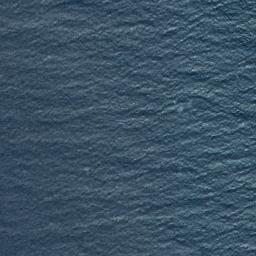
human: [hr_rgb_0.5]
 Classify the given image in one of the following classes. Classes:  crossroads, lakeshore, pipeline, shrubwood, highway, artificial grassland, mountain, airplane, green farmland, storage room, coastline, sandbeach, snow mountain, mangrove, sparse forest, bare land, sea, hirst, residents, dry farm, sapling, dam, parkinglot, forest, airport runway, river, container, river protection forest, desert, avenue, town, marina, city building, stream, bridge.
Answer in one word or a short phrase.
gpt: sea